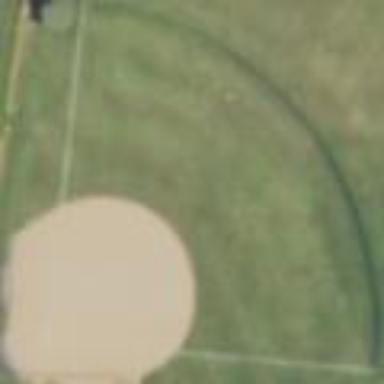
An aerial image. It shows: Baseball pitch for leisure and sports activities.